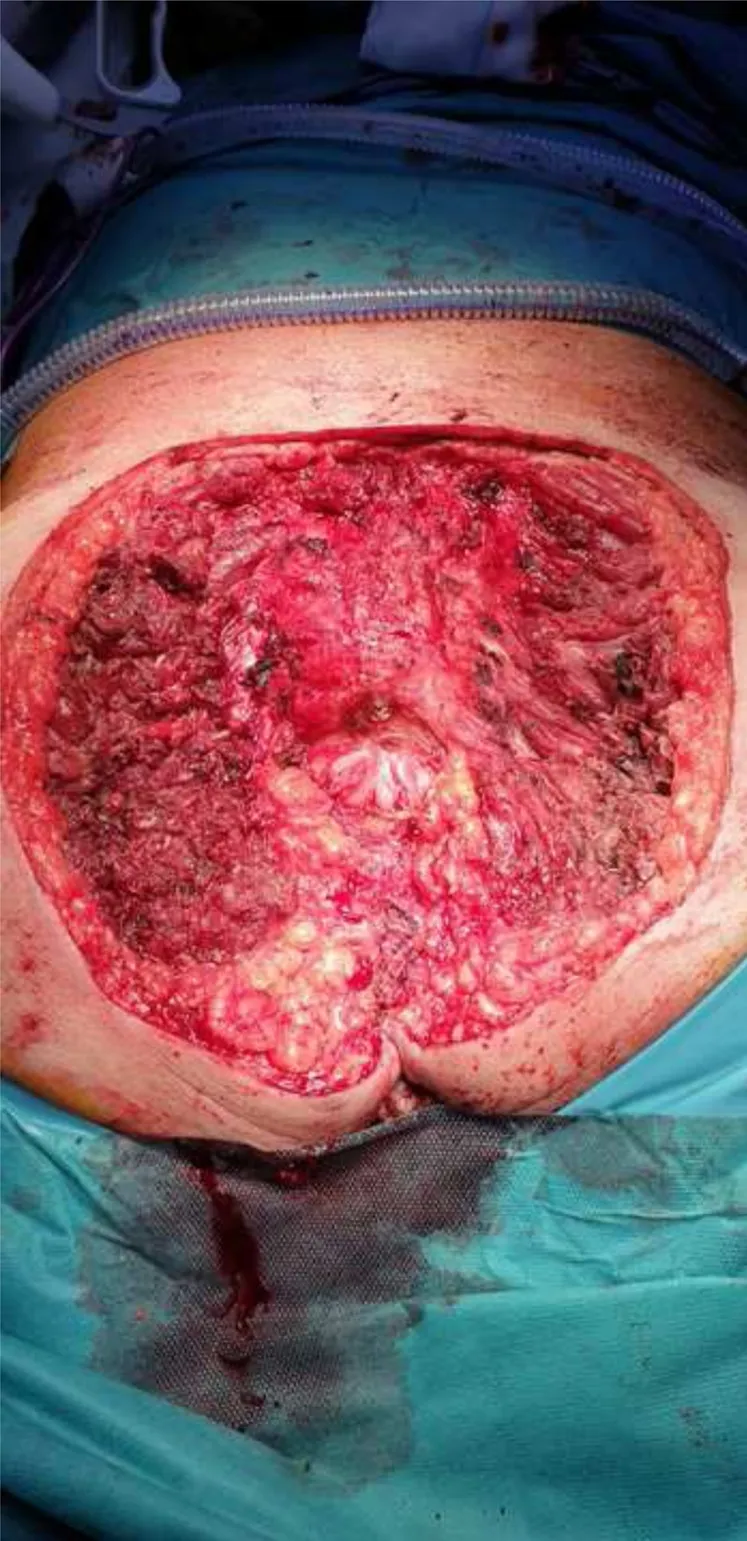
Surgical result after en-bloc resection.
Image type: medical_photograph (other_medical_photograph)